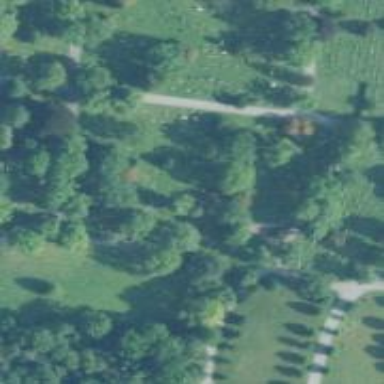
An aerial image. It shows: Sector in the cemetery.